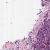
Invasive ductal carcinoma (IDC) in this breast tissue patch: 1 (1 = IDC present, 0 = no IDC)